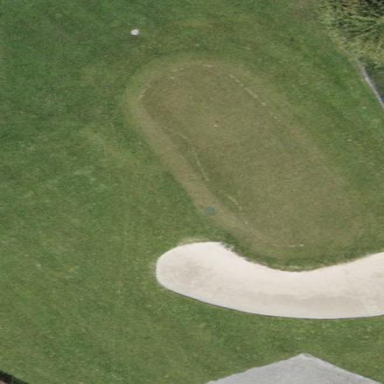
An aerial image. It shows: Golf green.